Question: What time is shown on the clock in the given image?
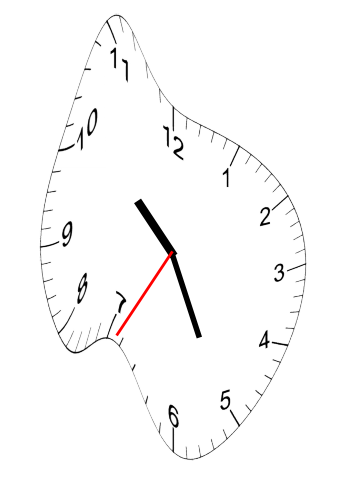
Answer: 10:25:35